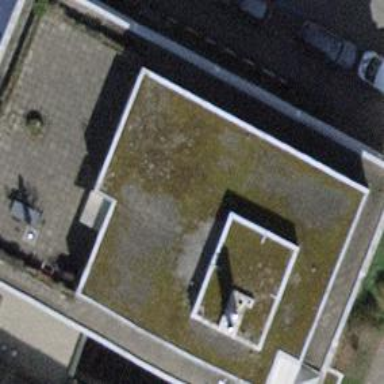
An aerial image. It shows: Office building.